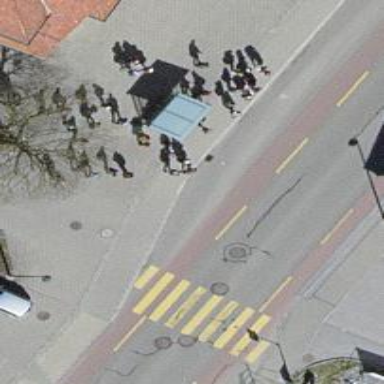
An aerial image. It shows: Bus stop with platform for public transport.